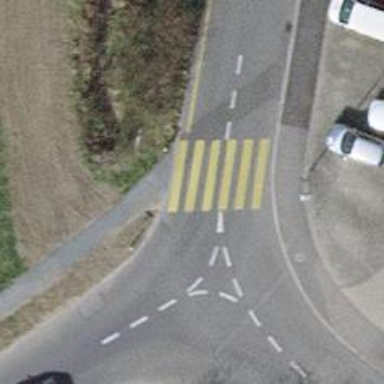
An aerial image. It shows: Marked crossing with zebra stripes on the road.